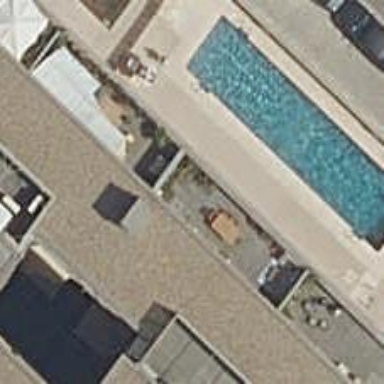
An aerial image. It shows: Swimming pool located in leisure land.